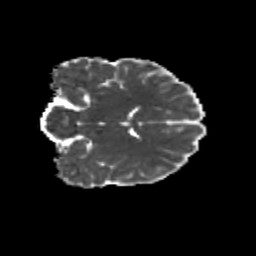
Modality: MD
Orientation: coronal
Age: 12
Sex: male
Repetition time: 9.512 s
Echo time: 0.089 s